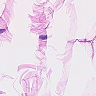
Metastatic tissue present: no